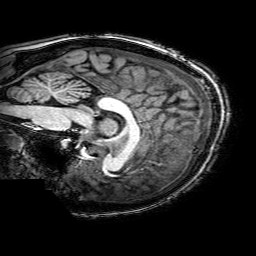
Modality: T1w
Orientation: sagittal